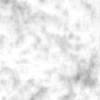
Label: no_change